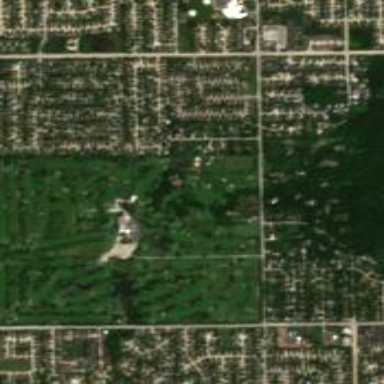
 place for golfing and leisure activities."